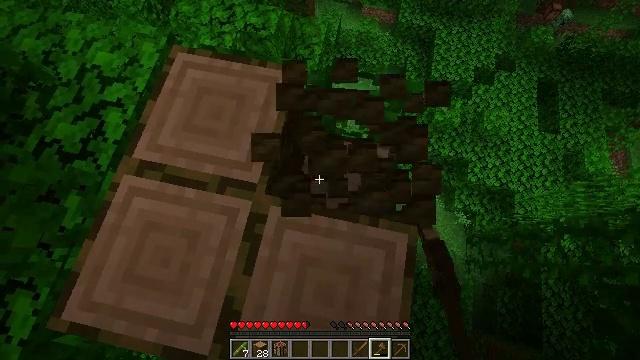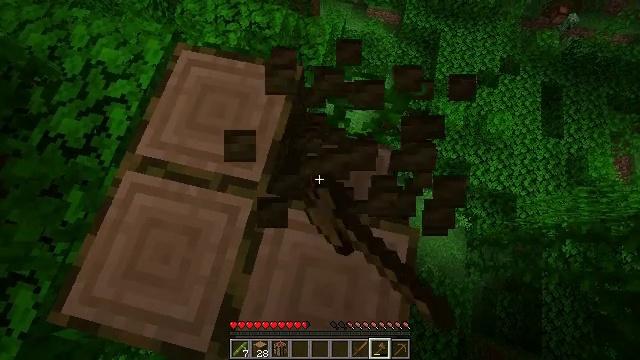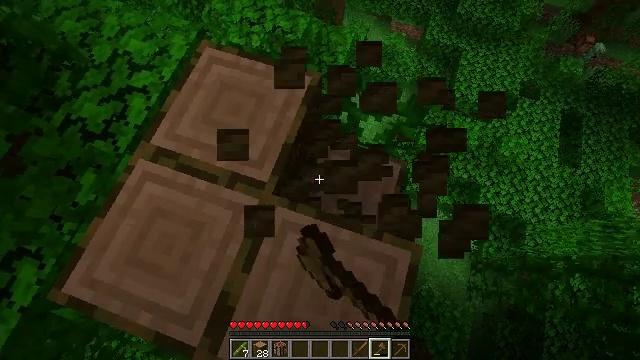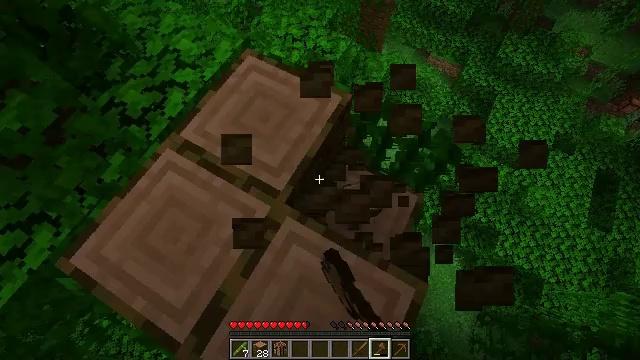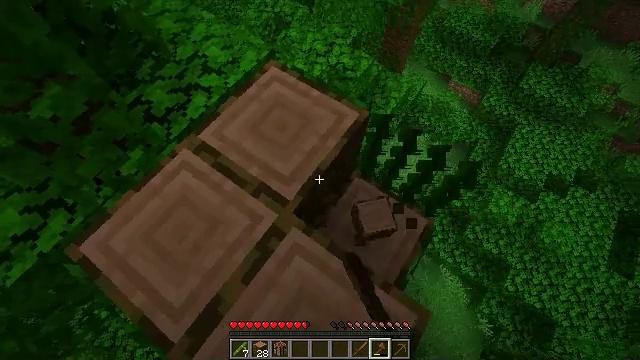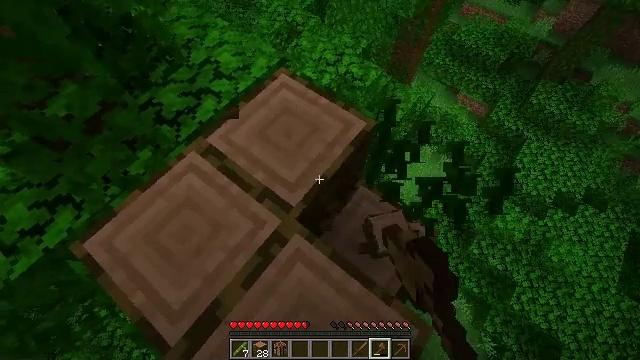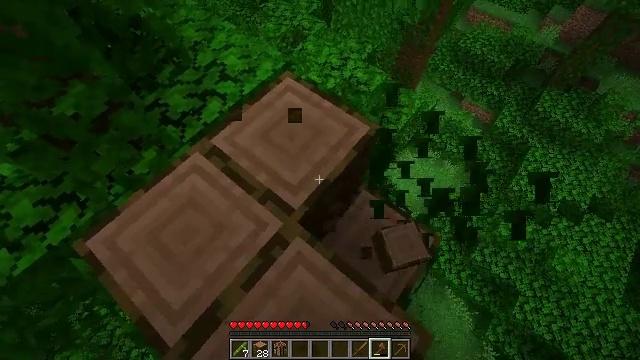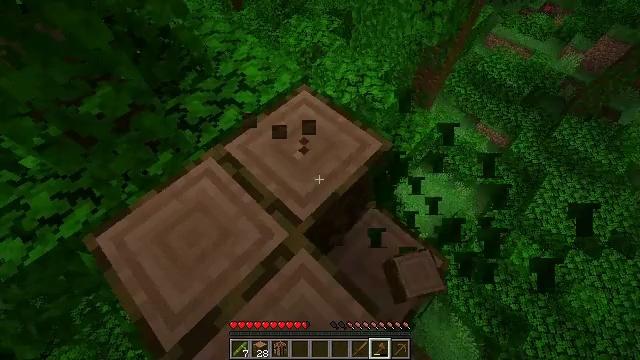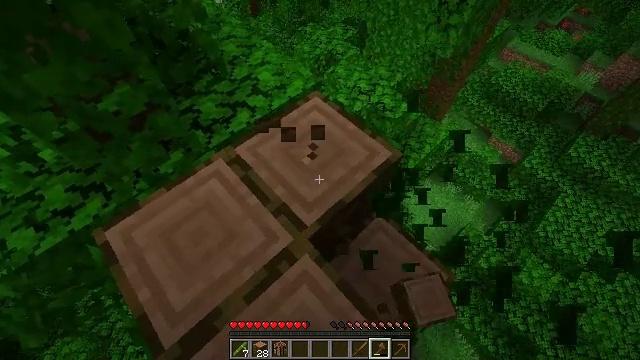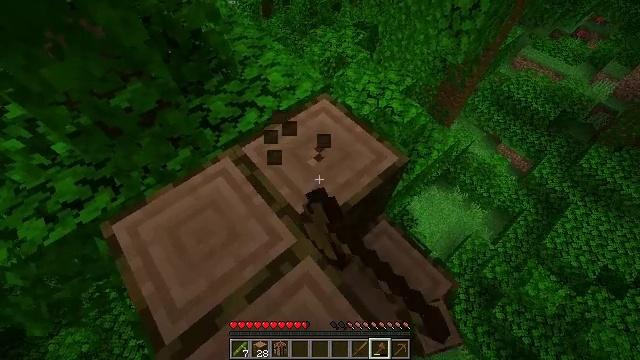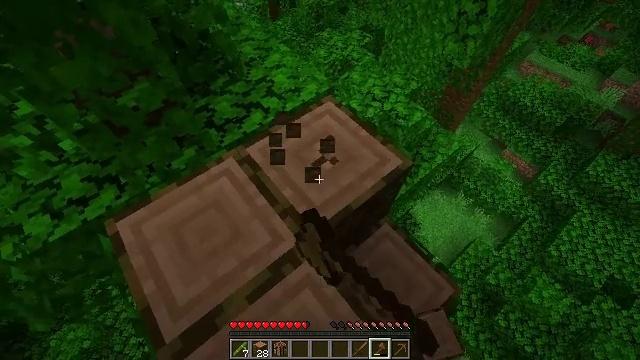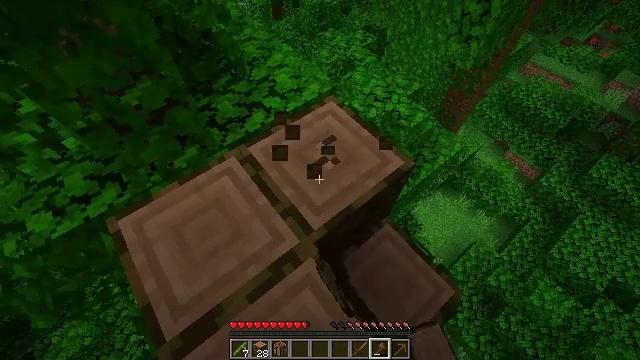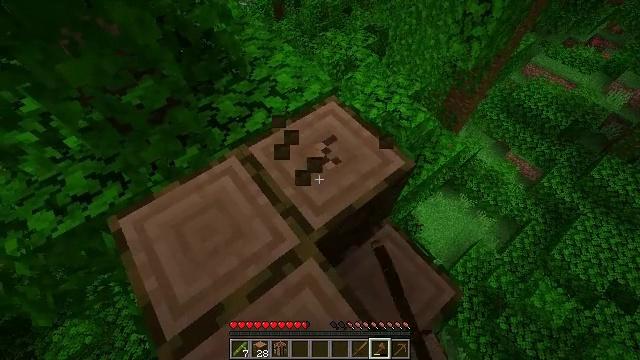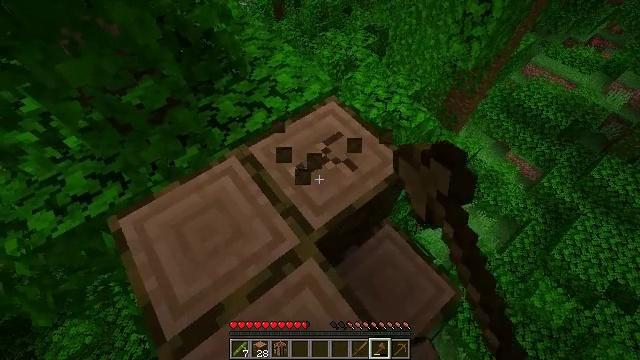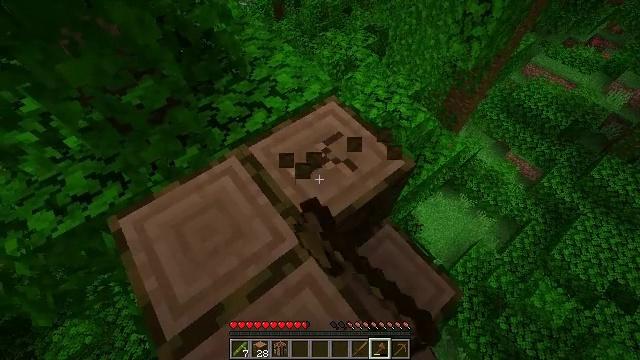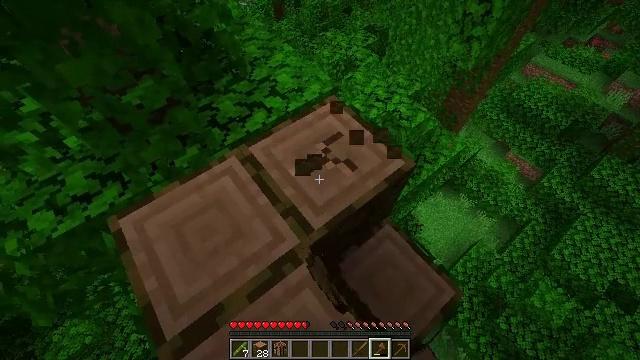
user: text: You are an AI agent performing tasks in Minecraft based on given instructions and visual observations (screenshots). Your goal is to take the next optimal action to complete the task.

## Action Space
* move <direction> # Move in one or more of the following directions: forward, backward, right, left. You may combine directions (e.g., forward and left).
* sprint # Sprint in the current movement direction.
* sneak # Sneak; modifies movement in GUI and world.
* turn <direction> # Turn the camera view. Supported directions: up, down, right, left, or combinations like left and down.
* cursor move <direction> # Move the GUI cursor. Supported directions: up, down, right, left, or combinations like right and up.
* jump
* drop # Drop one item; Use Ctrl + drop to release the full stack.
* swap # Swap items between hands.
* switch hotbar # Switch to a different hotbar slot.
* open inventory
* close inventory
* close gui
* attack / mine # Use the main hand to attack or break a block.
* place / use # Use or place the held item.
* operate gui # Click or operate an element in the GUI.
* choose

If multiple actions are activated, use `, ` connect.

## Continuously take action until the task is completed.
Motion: motion action
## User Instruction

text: Use an axe to chop the jungle log.
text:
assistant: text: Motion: turn left, attack / mine
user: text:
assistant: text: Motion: turn left and up, attack / mine
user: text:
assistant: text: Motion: turn left and up, attack / mine
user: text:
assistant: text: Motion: turn left and up, attack / mine
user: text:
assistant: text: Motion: turn left and up, attack / mine
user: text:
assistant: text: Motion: turn left, attack / mine
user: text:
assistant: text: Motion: turn left and up, attack / mine
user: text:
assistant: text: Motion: turn left and up, attack / mine
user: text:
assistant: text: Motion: turn left, attack / mine
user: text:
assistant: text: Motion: turn left, attack / mine
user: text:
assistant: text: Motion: attack / mine
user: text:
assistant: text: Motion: attack / mine
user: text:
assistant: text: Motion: attack / mine
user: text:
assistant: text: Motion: attack / mine
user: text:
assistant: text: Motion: attack / mine
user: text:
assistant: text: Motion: attack / mine
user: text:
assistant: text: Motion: attack / mine
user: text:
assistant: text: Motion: attack / mine
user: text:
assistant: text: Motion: attack / mine
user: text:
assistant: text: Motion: attack / mine
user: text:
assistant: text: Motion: attack / mine
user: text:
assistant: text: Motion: attack / mine
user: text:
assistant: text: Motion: attack / mine
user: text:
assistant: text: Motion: attack / mine
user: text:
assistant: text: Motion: attack / mine
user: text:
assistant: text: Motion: attack / mine
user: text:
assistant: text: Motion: attack / mine
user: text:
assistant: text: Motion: attack / mine
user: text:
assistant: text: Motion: attack / mine
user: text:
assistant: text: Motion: attack / mine